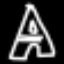
Label: The Eiffel Tower